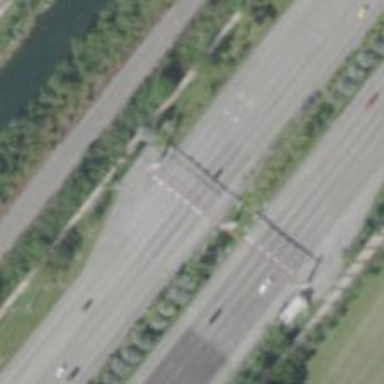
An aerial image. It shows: Toll gantry on the road.